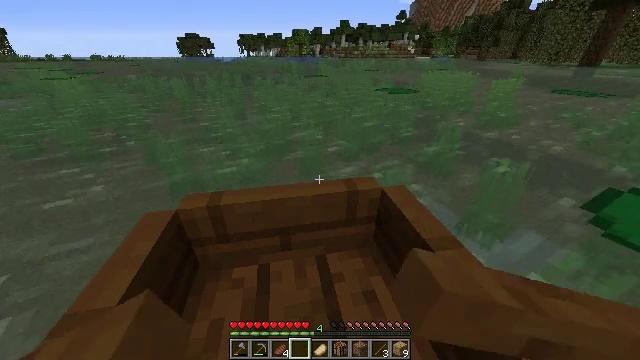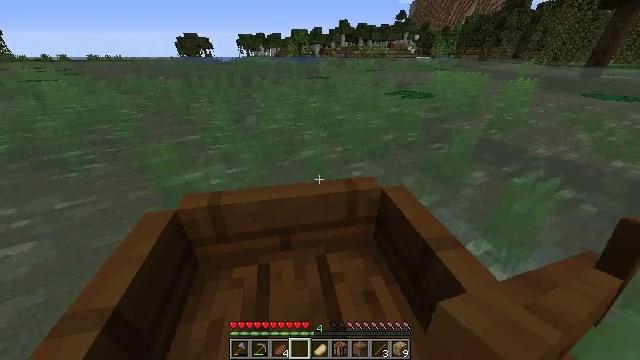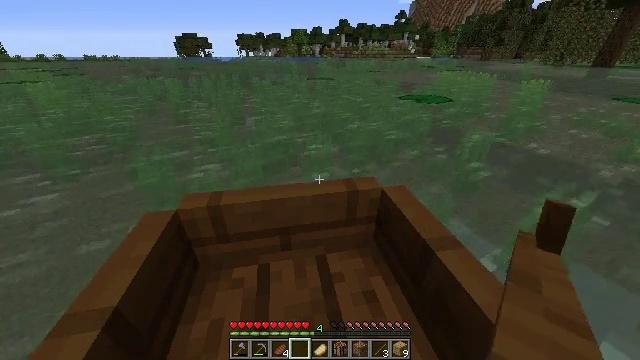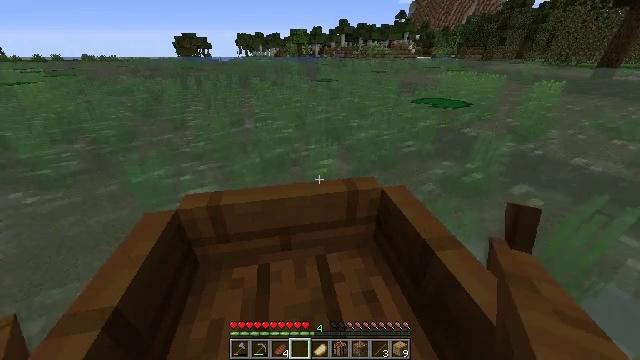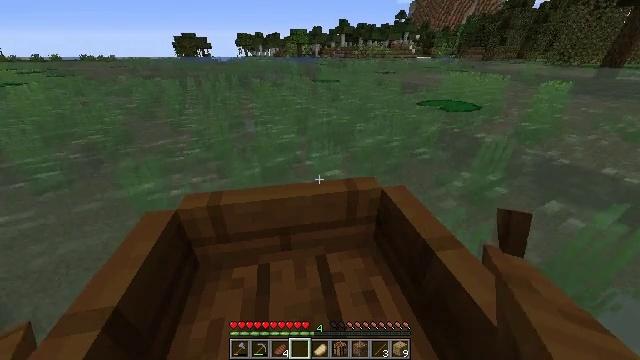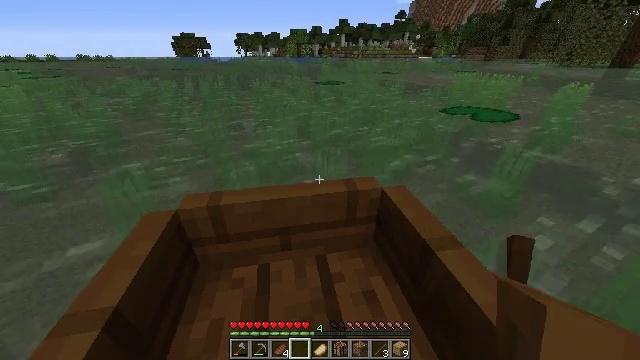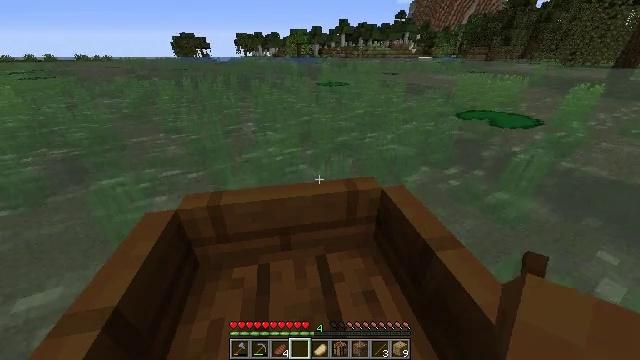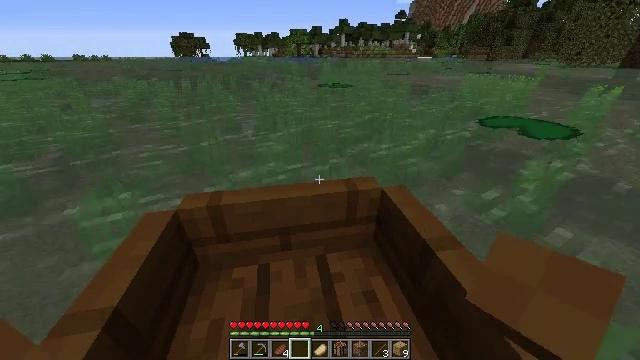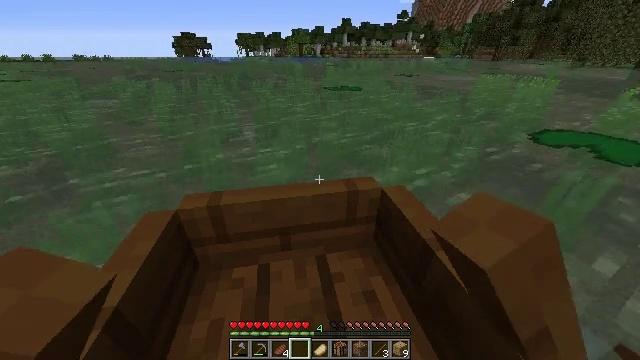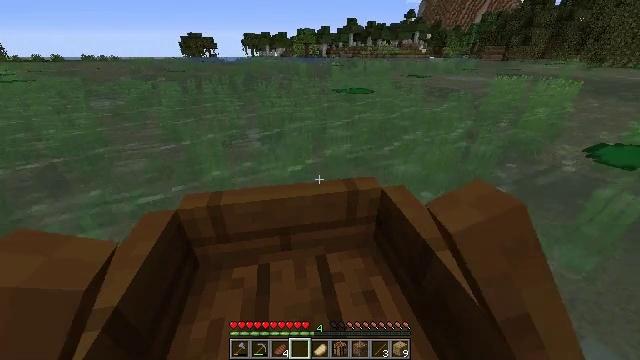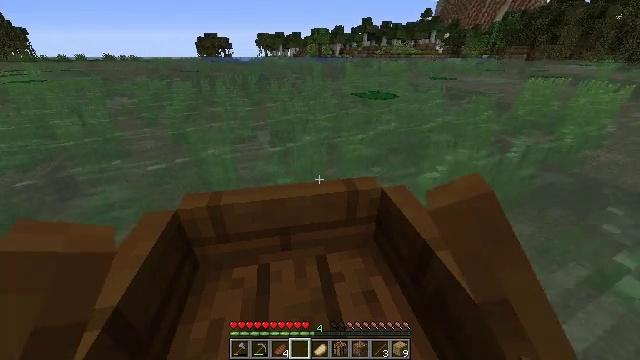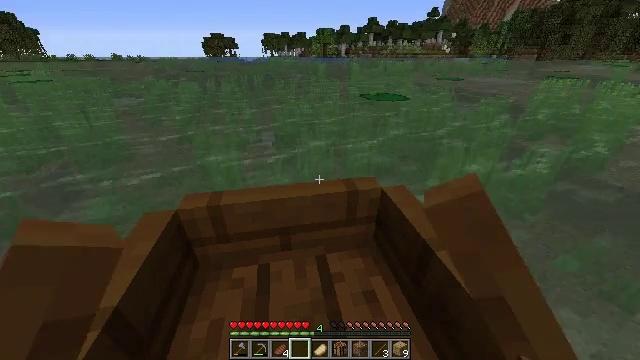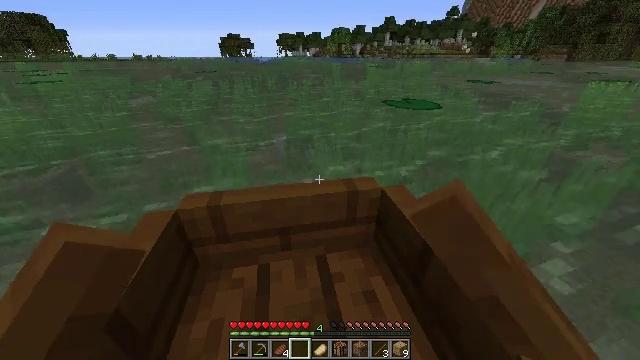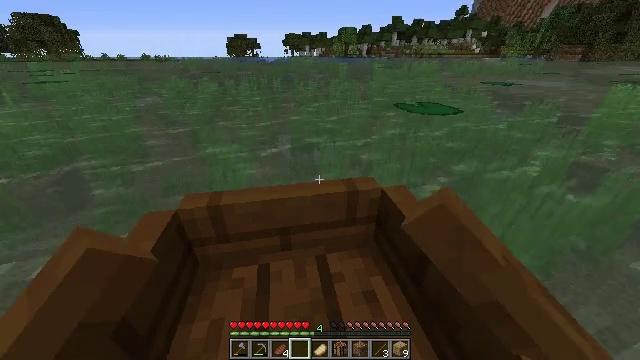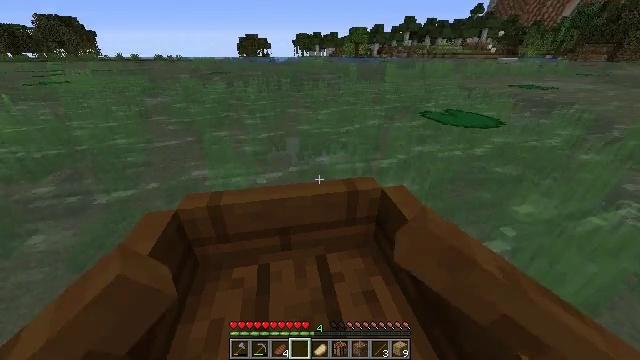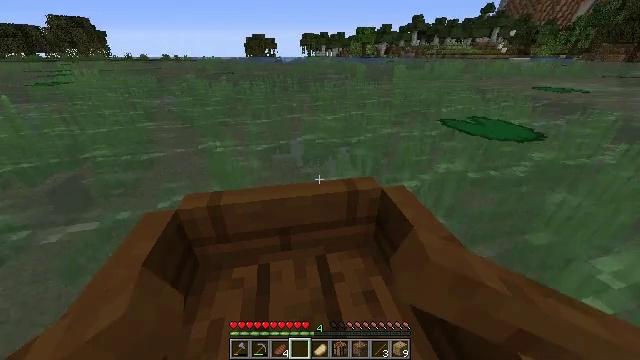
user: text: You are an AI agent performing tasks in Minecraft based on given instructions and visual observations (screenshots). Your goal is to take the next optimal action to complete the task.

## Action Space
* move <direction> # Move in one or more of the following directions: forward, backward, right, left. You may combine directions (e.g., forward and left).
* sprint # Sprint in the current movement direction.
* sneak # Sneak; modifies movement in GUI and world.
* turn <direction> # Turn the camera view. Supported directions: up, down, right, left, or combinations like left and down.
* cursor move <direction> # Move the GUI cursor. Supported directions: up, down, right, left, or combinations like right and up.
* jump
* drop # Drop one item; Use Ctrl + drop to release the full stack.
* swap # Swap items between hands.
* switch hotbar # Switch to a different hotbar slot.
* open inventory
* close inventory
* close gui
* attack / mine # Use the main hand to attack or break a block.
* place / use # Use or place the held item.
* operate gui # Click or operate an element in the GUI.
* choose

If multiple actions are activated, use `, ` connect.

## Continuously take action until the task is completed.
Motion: motion action
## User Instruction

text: Harvest seagrass from the waterbed.
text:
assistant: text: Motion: move forward, jump
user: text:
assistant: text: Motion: move forward, jump
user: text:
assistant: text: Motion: move forward, jump
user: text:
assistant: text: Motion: move forward, jump
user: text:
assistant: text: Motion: move forward, jump
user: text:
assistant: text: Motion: move forward, jump
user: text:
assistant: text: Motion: move forward and move left, jump
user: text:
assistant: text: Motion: move forward and move left, jump
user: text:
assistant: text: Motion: move forward and move left, jump
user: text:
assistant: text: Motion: move forward, jump
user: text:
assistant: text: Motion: move forward, jump
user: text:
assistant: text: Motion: move forward, jump
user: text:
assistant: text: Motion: move forward, jump
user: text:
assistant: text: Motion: move forward, jump
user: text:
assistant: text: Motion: move forward, jump
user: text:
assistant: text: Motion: move forward, jump
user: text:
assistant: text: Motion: move forward, jump
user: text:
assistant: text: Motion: move forward, jump
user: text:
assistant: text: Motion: move forward, jump
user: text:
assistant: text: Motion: move forward, jump
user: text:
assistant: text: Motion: move forward, jump
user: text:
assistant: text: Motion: move forward, jump
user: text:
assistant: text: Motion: move forward, jump
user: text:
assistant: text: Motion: move forward, jump
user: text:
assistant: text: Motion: move forward, jump
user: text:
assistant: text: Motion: move forward, jump
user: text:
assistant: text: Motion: move forward, jump
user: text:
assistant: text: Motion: move forward, jump
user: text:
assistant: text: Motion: move forward, jump
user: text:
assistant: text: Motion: move forward, jump